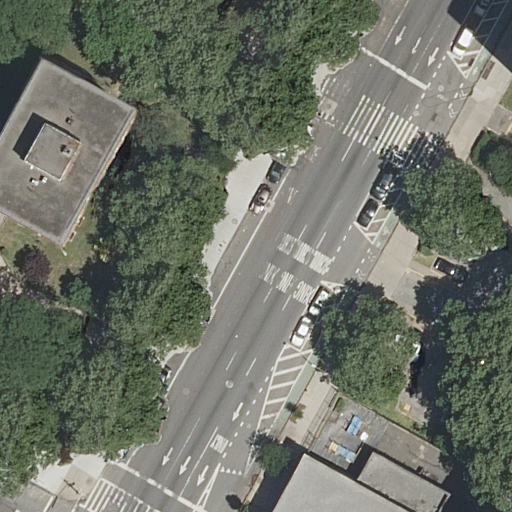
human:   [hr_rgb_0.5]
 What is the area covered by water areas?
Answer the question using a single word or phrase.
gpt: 0m2

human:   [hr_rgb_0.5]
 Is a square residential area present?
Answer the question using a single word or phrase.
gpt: no

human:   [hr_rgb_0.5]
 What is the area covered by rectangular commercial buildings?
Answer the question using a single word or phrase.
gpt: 0m2

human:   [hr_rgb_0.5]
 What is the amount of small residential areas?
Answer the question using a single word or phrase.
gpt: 0

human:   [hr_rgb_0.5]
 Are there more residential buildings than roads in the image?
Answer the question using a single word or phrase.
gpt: no

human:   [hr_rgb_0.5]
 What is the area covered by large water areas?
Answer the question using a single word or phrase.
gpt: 0m2

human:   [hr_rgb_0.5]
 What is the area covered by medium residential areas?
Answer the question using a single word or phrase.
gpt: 284m2

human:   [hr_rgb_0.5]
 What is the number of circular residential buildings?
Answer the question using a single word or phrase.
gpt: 0

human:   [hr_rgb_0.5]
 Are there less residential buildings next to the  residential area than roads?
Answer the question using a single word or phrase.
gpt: yes

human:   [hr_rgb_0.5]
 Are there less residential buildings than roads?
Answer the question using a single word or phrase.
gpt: yes

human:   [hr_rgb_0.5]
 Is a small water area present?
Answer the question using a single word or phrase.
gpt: no

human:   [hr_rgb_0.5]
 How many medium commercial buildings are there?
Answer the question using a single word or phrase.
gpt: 0

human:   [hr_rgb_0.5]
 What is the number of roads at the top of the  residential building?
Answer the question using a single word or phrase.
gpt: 2

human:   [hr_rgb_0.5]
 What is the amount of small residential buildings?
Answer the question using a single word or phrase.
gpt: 0

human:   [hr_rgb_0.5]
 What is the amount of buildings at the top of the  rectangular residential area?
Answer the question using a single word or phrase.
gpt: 0

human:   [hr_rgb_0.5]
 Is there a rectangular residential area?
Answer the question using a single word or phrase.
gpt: yes

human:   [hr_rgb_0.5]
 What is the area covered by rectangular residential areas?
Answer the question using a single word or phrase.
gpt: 284m2

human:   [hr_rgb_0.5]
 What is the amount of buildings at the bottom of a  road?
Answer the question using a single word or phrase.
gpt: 2

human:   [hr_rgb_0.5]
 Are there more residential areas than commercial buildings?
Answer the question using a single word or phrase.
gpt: yes

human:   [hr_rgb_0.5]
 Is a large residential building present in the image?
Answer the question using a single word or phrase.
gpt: yes

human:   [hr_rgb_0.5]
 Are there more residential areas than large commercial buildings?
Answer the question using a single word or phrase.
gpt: yes

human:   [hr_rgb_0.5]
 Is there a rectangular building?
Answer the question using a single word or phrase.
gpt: no

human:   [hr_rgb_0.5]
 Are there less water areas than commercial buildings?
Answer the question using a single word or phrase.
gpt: no

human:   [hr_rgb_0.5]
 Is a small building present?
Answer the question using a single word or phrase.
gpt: no

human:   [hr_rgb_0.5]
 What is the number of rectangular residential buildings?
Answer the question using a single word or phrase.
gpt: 0

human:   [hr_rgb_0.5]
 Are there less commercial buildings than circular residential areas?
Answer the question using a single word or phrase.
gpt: no

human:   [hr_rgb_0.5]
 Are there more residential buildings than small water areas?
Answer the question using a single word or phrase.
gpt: yes

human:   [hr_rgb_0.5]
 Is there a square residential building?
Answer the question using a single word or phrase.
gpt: no

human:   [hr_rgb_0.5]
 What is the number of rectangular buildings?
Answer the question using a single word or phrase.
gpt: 0

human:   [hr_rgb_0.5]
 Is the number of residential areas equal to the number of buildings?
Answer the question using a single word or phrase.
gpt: no

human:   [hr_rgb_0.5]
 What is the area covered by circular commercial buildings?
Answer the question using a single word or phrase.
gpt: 0m2

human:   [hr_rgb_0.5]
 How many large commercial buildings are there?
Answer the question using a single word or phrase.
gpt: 0

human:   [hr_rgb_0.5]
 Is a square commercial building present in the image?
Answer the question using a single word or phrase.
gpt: no

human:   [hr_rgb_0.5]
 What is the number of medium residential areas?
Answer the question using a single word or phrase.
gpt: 1

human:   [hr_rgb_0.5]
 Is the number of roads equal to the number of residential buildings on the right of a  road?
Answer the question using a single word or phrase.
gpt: no

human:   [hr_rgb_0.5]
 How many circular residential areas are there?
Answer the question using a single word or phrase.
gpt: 0